Question:
I would like to load an picture using 'asset()' in a twig template which is located in
'sites/sf2.local/views/index.html.twig'
and the picture is in
'sites/sf2.local/assets/img/logo_om.gif'
So in my config.yml I have added this line :
'''
assetic:
read_from: %kernel.root_dir%/../sites/sf2.local/assets/
'''
but it doesn't work, I can't load the picture using :
'''
<img src="{{ asset('img/logo_om.gif') }}" alt="img" />
'''
in the twig template..
How can I do this ?
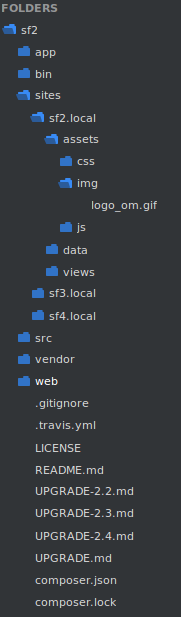
Answer: First, I think you have mistaken 'assets' for 'assetic'. Twig function 'asset' does nothing more than making you assets absolute. It does not affect where those assets are read from. That is described in this docs:
<URL>
On the other hand, 'assetic' describes where compiled (and optionally filtered, merged, uglified, etc...) resources are read from. That only applies to 'JS' and 'CSS'.
## Possible solution:
Open Terminal, navigate to your 'web' symlink that directory:
'''
cd /.../sf2/web
ln -s ../sites/sf2.local/assets/img
ln -s ../sites/sf2.local/assets/js
ln -s ../sites/sf2.local/assets/css
'''
Now you have 3 additional (not copies) in your web and using 'asset('img/some-pic.png')' actually targets the symlinked 'img' directory.
## Alternative solution (whole assets):
'''
cd /.../sf2/web
ln -s ../sites/sf2.local/assets
'''
and use it:
'''
asset('assets/img/some-pic.png')
'''